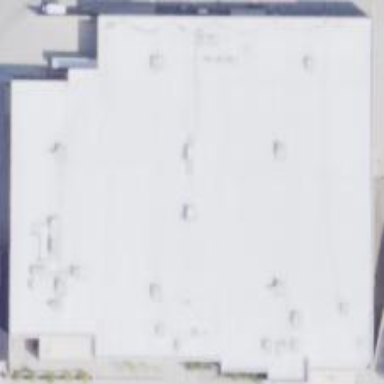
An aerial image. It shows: Retail building housing department store.